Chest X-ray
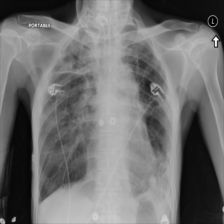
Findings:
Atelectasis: negative
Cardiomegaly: negative
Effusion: negative
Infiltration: negative
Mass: negative
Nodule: negative
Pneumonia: negative
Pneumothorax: negative
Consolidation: negative
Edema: negative
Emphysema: negative
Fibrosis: positive
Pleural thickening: negative
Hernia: negative